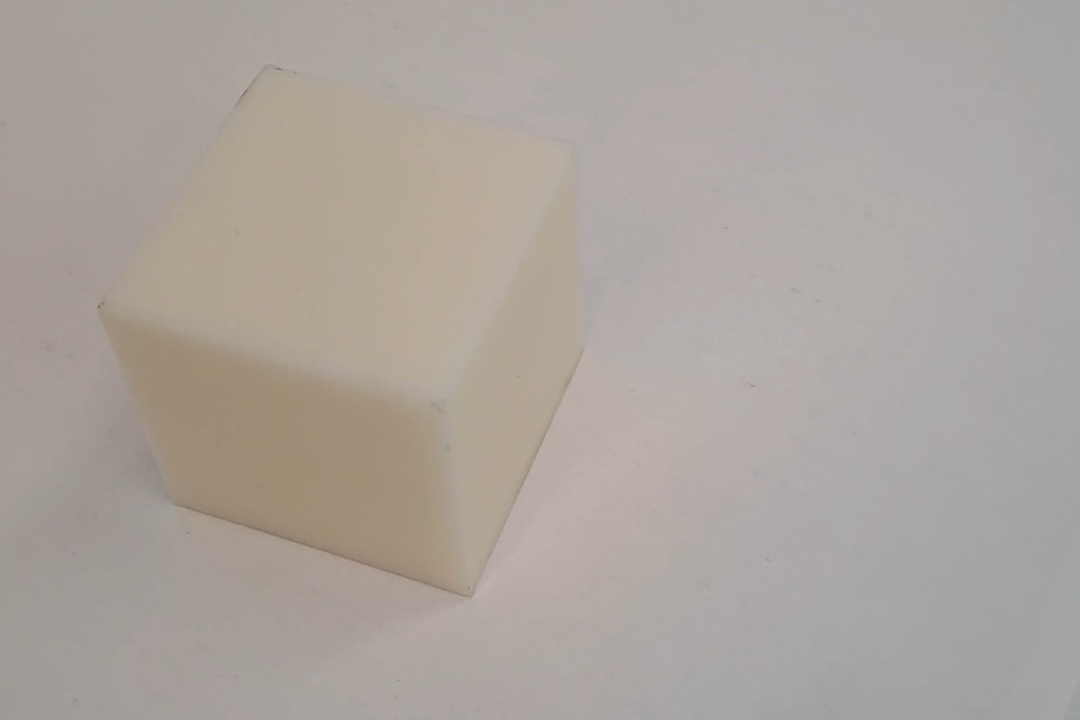
Label: Cuboid